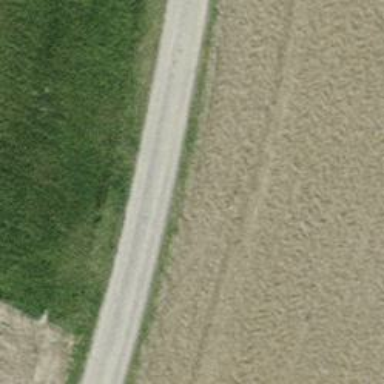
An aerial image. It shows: Track with grade2 pebblestone surface.